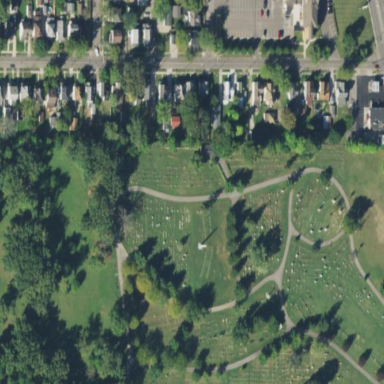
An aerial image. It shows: Cemetery.